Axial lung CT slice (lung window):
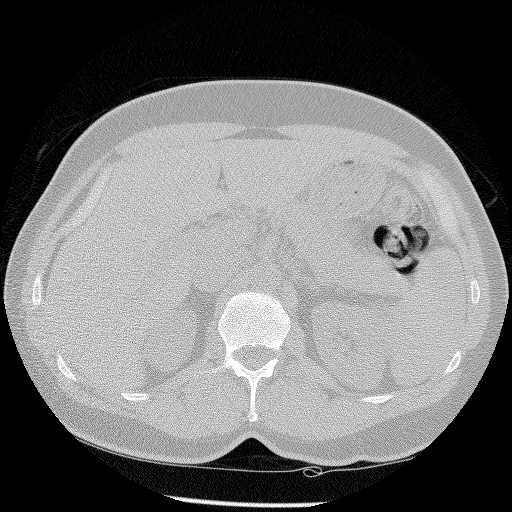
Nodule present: no